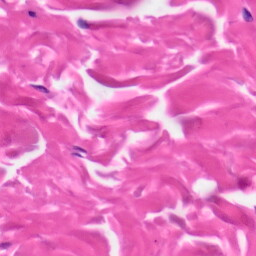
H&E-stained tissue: Skin